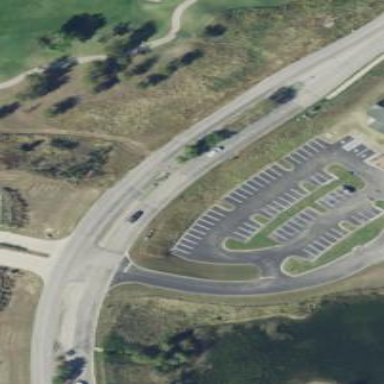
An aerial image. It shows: Parking area with asphalt surface.